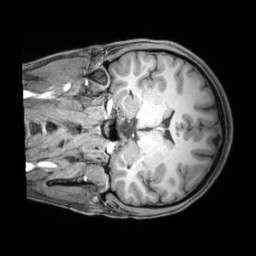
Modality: T1w
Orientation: coronal
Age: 19
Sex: female
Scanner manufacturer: siemens
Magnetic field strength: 3 T
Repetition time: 1.97 s
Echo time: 0.00206 s